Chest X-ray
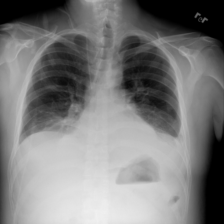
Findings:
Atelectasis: negative
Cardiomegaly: negative
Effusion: positive
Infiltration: negative
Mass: negative
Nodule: negative
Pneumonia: negative
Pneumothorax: negative
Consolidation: negative
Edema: negative
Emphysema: negative
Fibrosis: negative
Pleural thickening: negative
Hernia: negative